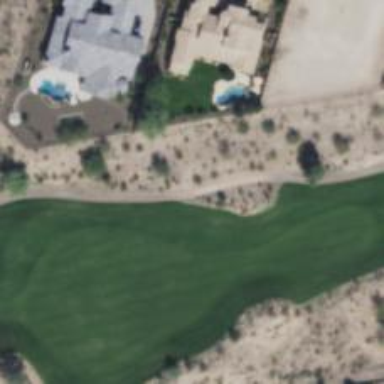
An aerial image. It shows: Footway along golf cart path.